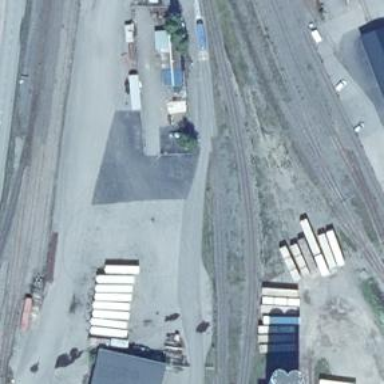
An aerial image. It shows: Railway spur service.